Question: I have a problem with showing popup dialogue using angularJS. I'm trying to exercise with the demo site.
<URL>.
following code is my controller js code.
'''
(function () {
'use strict';
angular
.module('FramesPopup', ['ngRoute', 'ngMaterial' ])
.controller('PopupController', PopupController);
PopupController.$inject = ['$scope'];
function PopupController($scope, $mdDialog) {
$scope.title = 'PopupController';
$scope.status = ' ';
$scope.customFullscreen = false;
$scope.showAlert = function (ev) {
// Appending dialog to document.body to cover sidenav in docs app
// Modal dialogs should fully cover application
// to prevent interaction outside of dialog
$mdDialog.show(
$mdDialog.alert()
.parent(angular.element(document.querySelector('#popupContainer')))
.clickOutsideToClose(true)
.title('This is an alert title')
.textContent('You can specify some description text in here.')
.ariaLabel('Alert Dialog Demo')
.ok('Got it!')
.targetEvent(ev)
);
};
activate();
function activate() {
console.log("test");
}
}
})();
'''

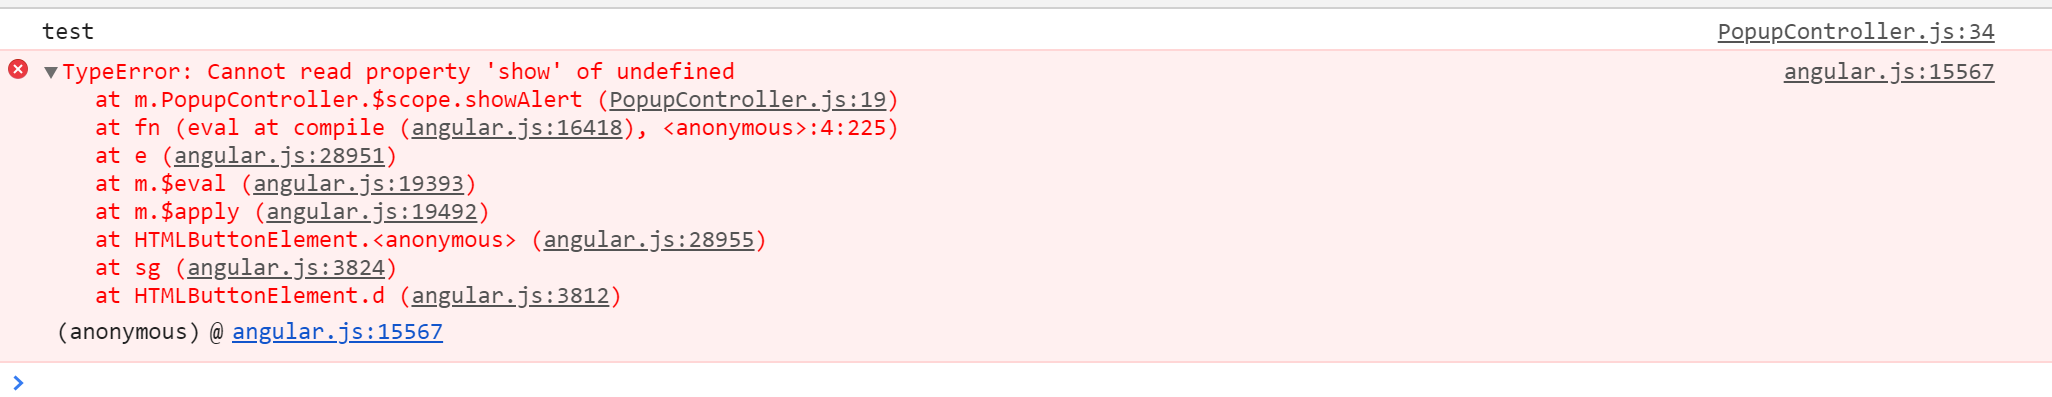
Answer: The '$mdDialog' service is missing from the '$inject' annotation list:
'''
angular
.module('FramesPopup', ['ngRoute', 'ngMaterial' ])
.controller('PopupController', PopupController);
PopupController.$inject = ['$scope'];
PopupController.$inject = ['$scope','$mdDialog'];
function PopupController($scope, $mdDialog) {
$scope.title = 'PopupController';
$scope.status = ' ';
$scope.customFullscreen = false;
$scope.showAlert = function (ev) {
// Appending dialog to document.body to cover sidenav in docs app
// Modal dialogs should fully cover application
// to prevent interaction outside of dialog
$mdDialog.show(
$mdDialog.alert()
'''